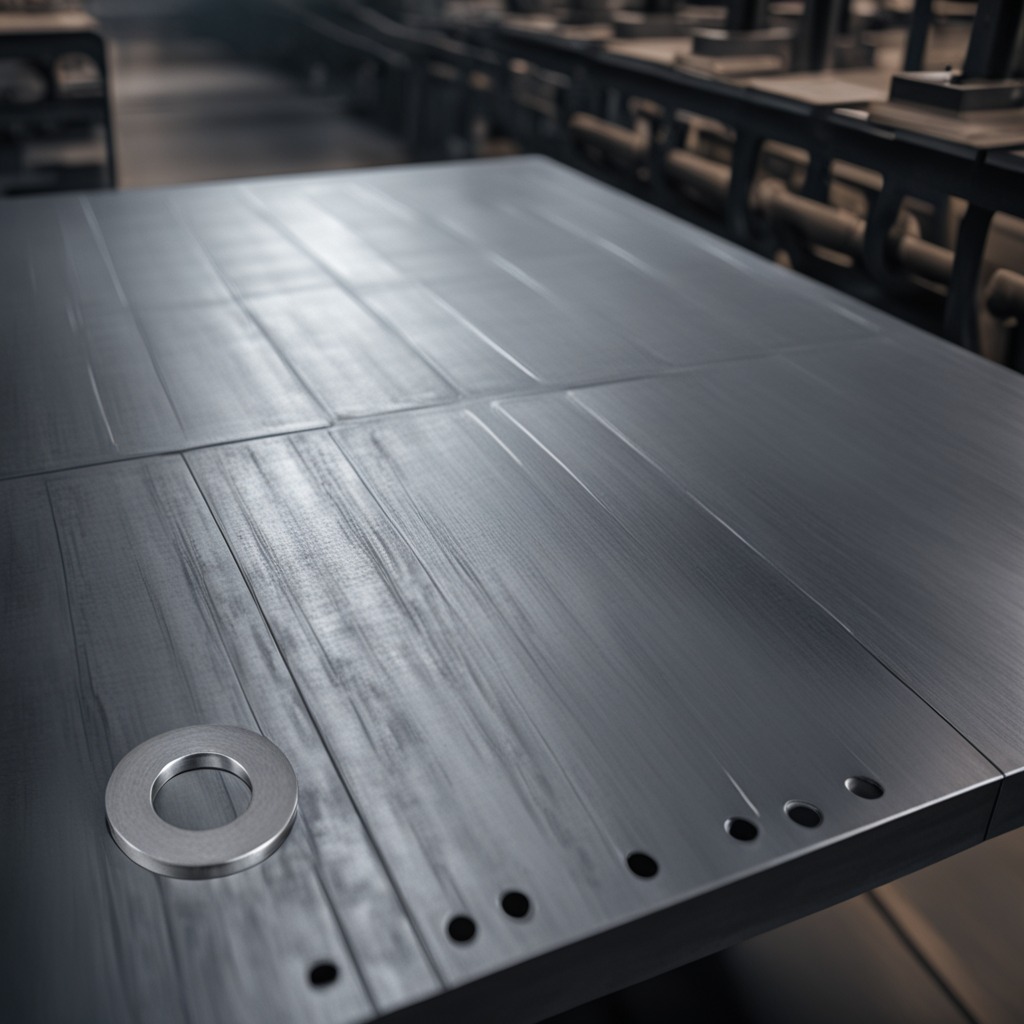
A flat metal washer lies on a cold steel table in a mining workshop.